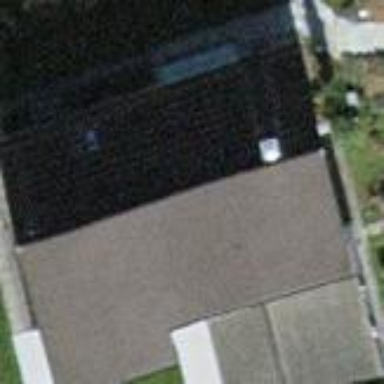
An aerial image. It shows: Detached building.